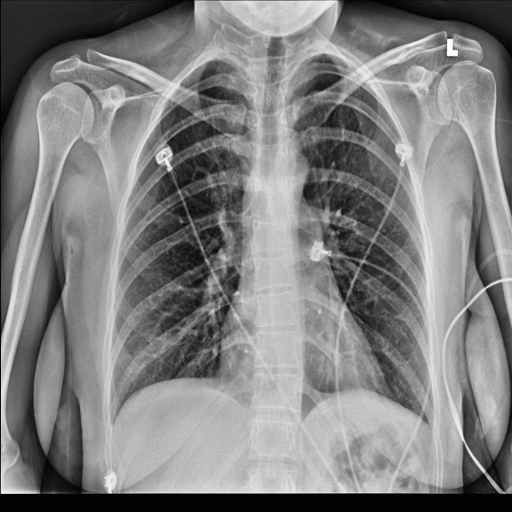
Finding: NORMAL